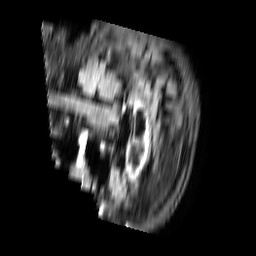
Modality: FLAIR
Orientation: sagittal
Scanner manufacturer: philips
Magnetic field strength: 3 T
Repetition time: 11 s
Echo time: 0.12 s